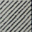
Piece: xx